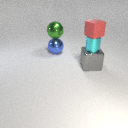
small red rubber cube above large gray metal cube